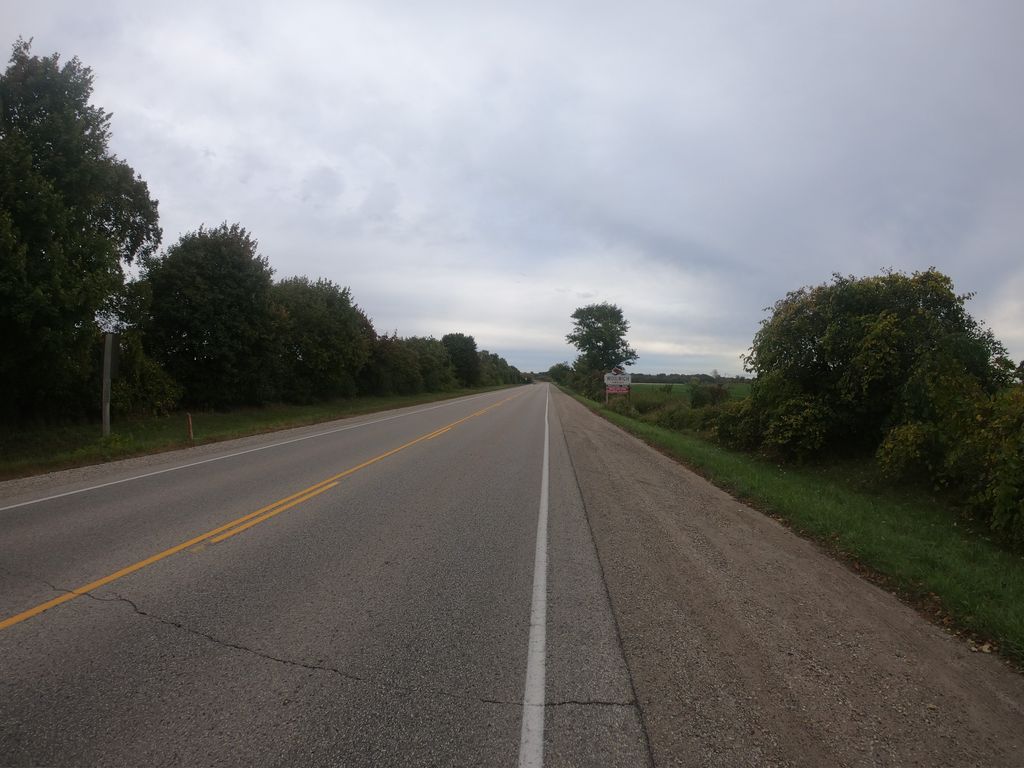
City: kitchener-waterloo